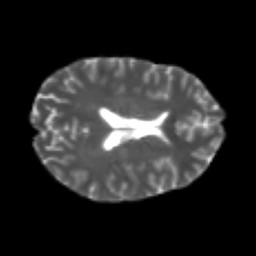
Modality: T2w
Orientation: axial
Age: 26
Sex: female
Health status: healthy
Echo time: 0.074 s